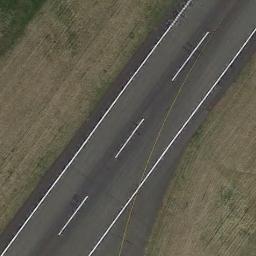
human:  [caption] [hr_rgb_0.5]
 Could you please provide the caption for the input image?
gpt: There is a green lawn next to the runway, And there are white dashes on the runway .

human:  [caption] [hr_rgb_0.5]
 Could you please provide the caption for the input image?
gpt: There are vertical lines on the runway .

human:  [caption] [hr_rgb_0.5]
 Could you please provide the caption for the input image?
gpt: The runway goes through the lawn and some center line markings are on the runway .

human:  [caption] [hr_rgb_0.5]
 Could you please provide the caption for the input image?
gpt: The runway is on the bare land next to the grass .

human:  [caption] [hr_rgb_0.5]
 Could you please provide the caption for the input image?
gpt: There are green lawns beside the runway .